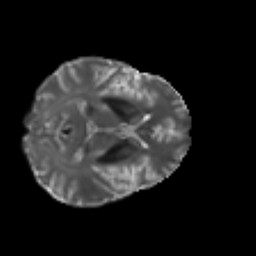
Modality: T2w
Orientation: axial
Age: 44
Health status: ill
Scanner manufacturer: philips
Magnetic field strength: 3 T
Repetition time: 9 s
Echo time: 0.127 s